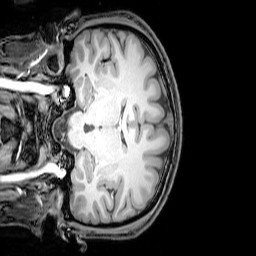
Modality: T1w
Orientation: coronal
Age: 22
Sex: male
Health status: healthy
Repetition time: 0.081 s
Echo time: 0.037 s